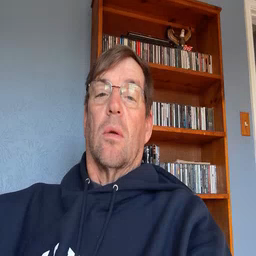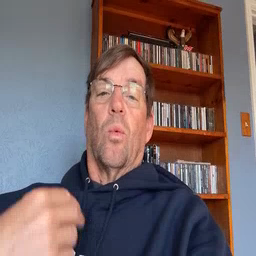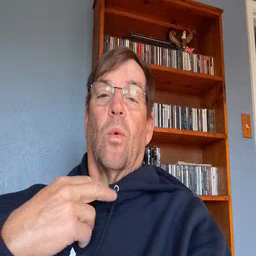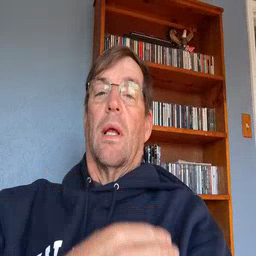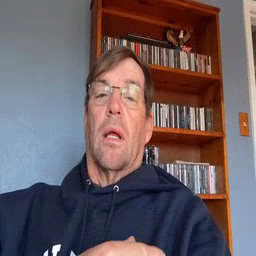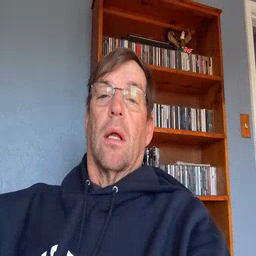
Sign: weus